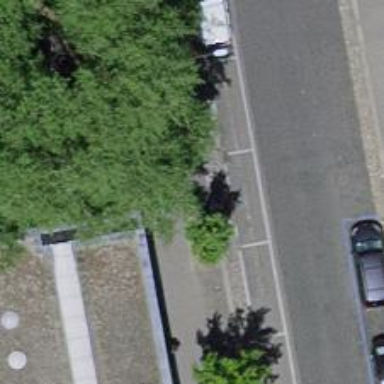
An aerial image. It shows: Bicycle rental facility.